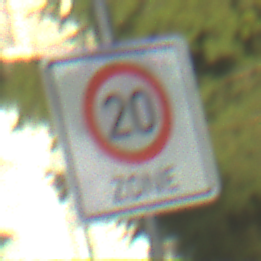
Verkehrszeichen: BeginnZone20
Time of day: SunriseSunset
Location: Outdoor (Suburban)
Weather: PartlyCloudy
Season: NotSpecified
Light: Natural